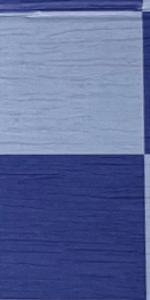
Label: Empty